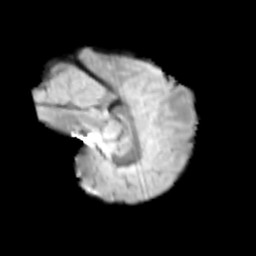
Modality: T2w
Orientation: sagittal
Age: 9
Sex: male
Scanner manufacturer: siemens
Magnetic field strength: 3 T
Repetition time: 3.8 s
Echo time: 0.07 s